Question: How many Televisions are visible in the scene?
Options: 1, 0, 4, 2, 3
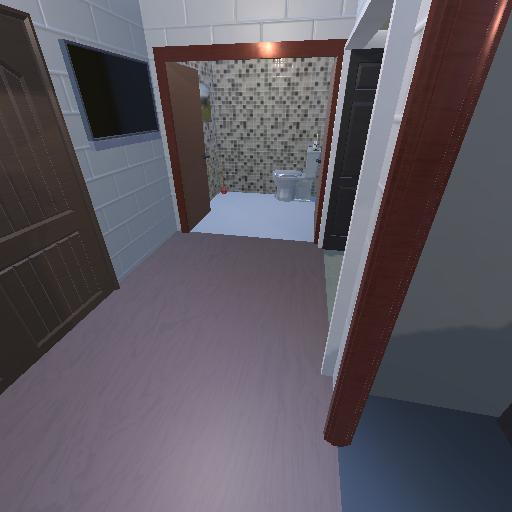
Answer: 1